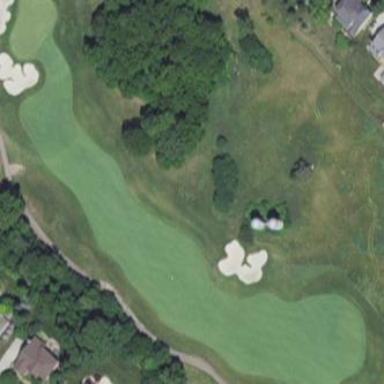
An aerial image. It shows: Golf fairway surrounded by grass.